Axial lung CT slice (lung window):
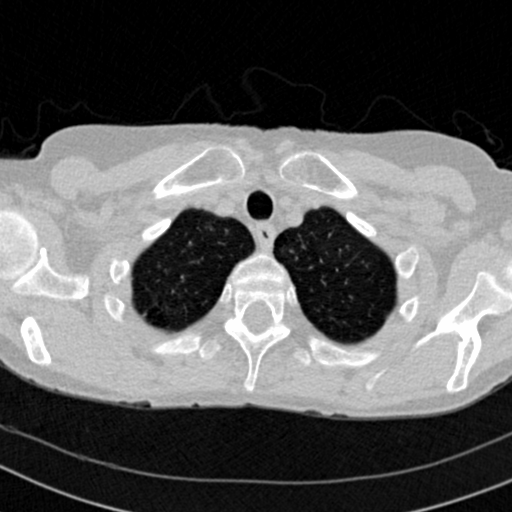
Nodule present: no